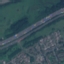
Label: Highway